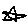
Label: star